Aerial crown-view tile of a tropical tree (Barro Colorado Island, Panama), acquired 20240918:
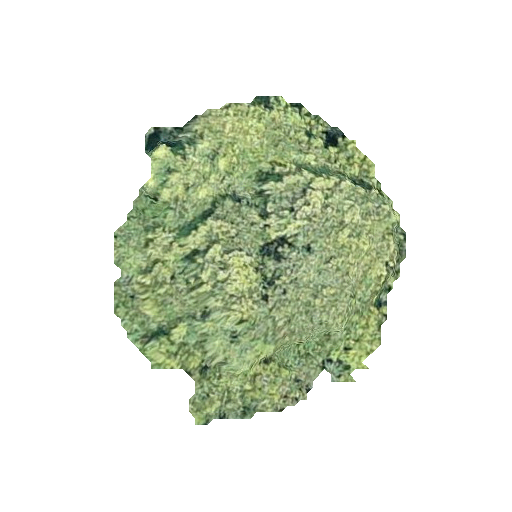
Species: Luehea seemannii
GBIF accepted scientific name: Luehea seemannii
Crown area: 107.778 m²